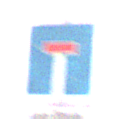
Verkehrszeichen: Sackgasse
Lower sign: HinweisGeaenderteVorfahrtVerkehrsfuehrungVerkehrsregelung3
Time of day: Midday
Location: Outdoor (RoadRail)
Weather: Overcast
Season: NotSpecified
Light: Natural